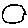
Label: circle